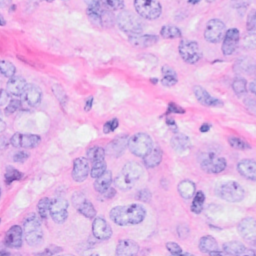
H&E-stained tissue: Breast